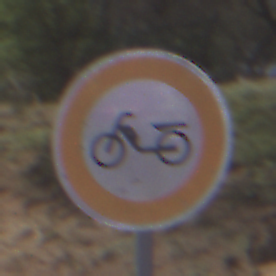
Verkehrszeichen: VerbotMofas
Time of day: Midday
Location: Outdoor (RoadRail)
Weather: Clear
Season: NotSpecified
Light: Natural